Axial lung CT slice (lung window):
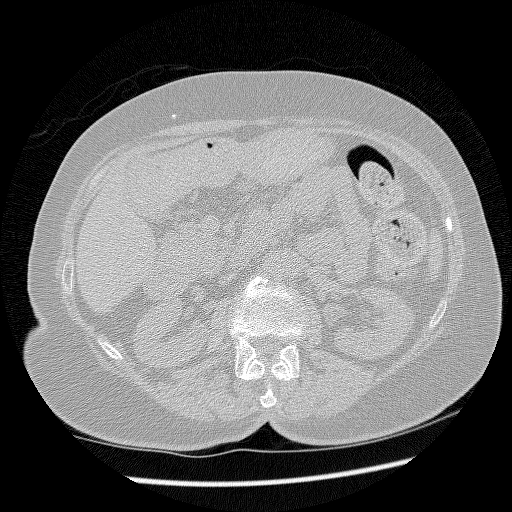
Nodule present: no